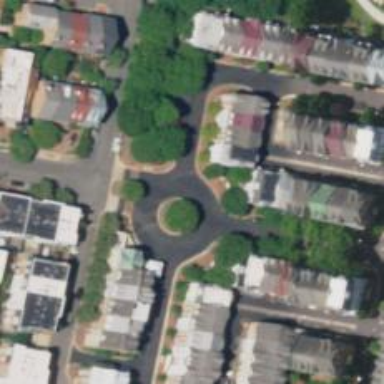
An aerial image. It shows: Roundabout on residential road with asphalt surface.